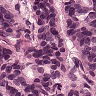
Metastatic tissue present: yes